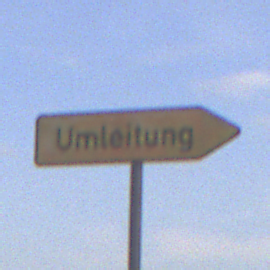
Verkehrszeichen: UmleitungswegweiserRechtsweisend
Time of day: MorningAfternoon
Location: Outdoor (Urban)
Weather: PartlyCloudy
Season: NotSpecified
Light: Natural